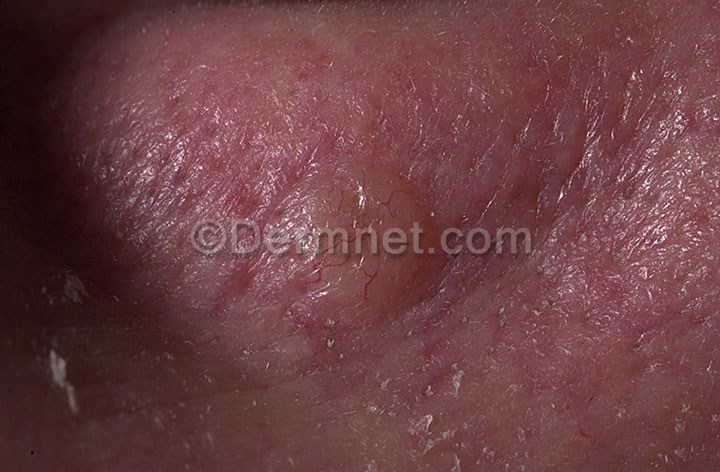
Disease: Actinic Keratosis Basal Cell Carcinoma and other Malignant Lesions